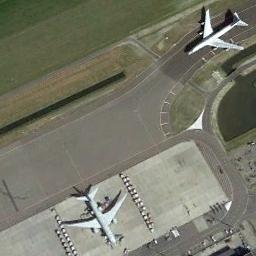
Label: airplane